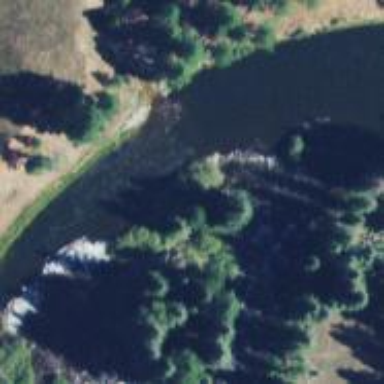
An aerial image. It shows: Beautiful river scene.